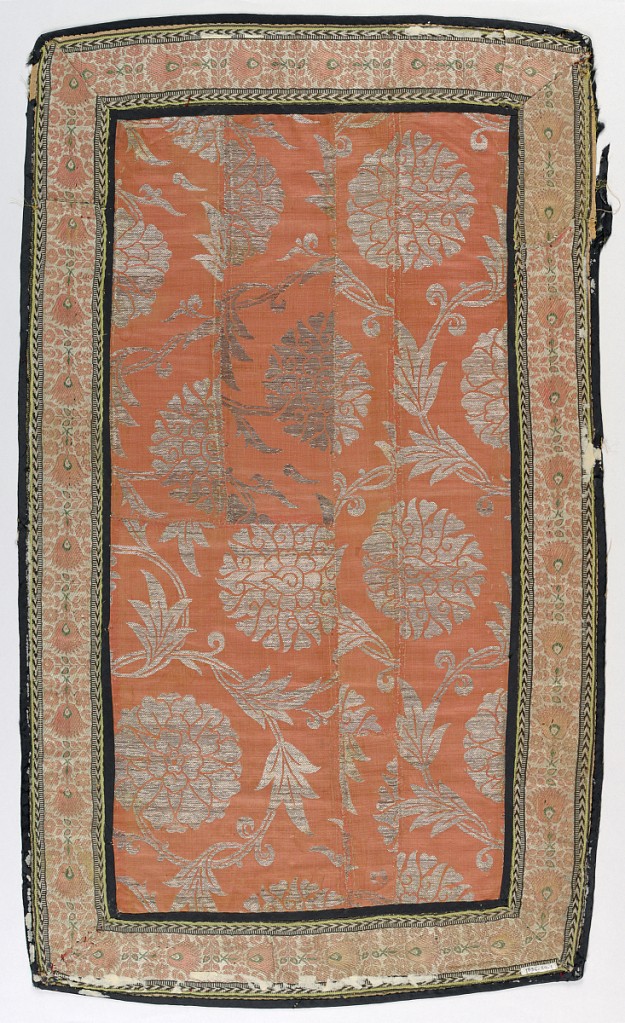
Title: Table cover
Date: late 19th century
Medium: silk, metallics
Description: Field of cover made of a patchwork of orange satin fabric brocaded with silver; bordered with woven fabric (Persian?) and piped with black taffeta.